Question: I am trying to access an internal Wordpress blog that I've deployed like the following:

Because when I type the servername, it only displayed the plain HTML without the CSS effects and then when I try to go to the admin page it failed as well.
However when I go to servername/phpMyAdmin all is working well and the Apache server is listening on port 80.
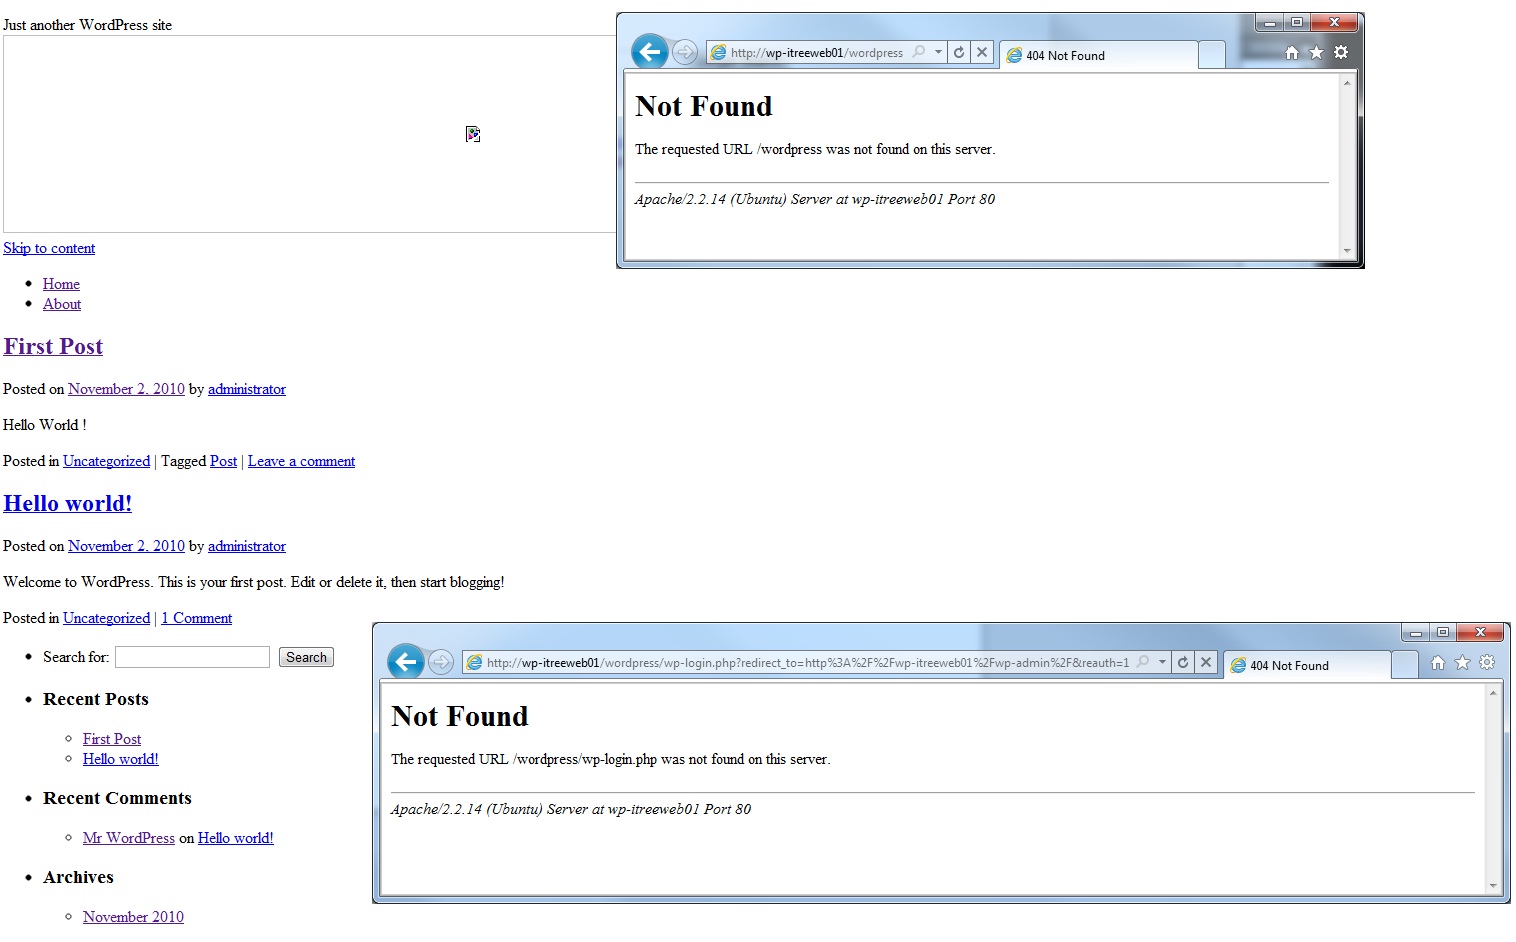
Answer: The fact that you're seeing the blog content means that WordPress is installed and is working. If you're not seeing the CSS, it's likely a permissions problem of some kind with the files in your installation directory. If you're running suexec or some other SU wrapper, for example, make sure all the files have write and execute permissions removed (read only) at the group and other levels.